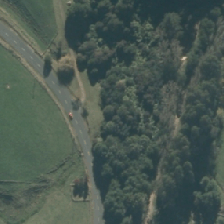
Land cover: broadleaved_indigenous_hardwood